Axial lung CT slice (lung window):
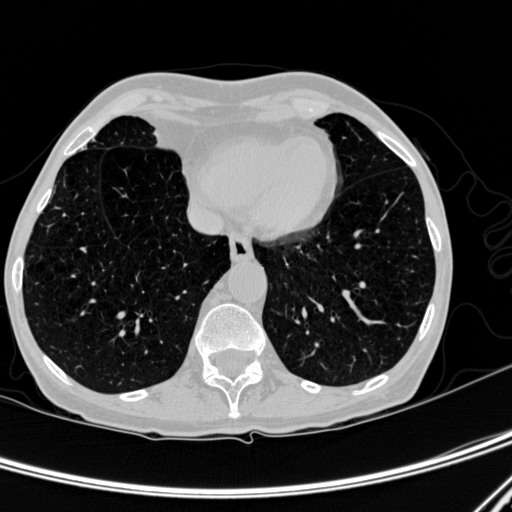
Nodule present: no